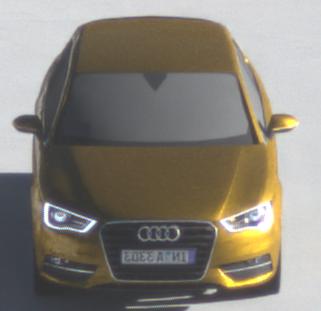
Make: Audi
Model: A3 1.2 TFSI
Detailed model: A3 (8V)
Model produced from: 2013/02
Model produced until: 2014/05
Doors: 3
Color: yellow
Road condition: dry road
Daytime: morning or afternoon
Contrast: high contrast